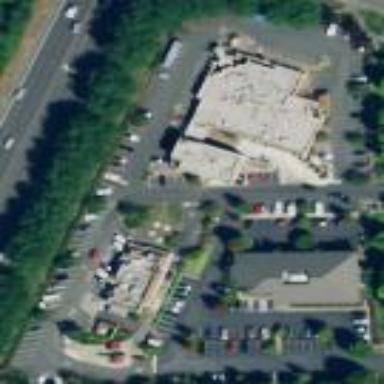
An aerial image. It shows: Retail area.